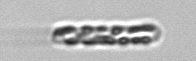
Label: Dactyliosolen_fragilissimus